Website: lowes
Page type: payment
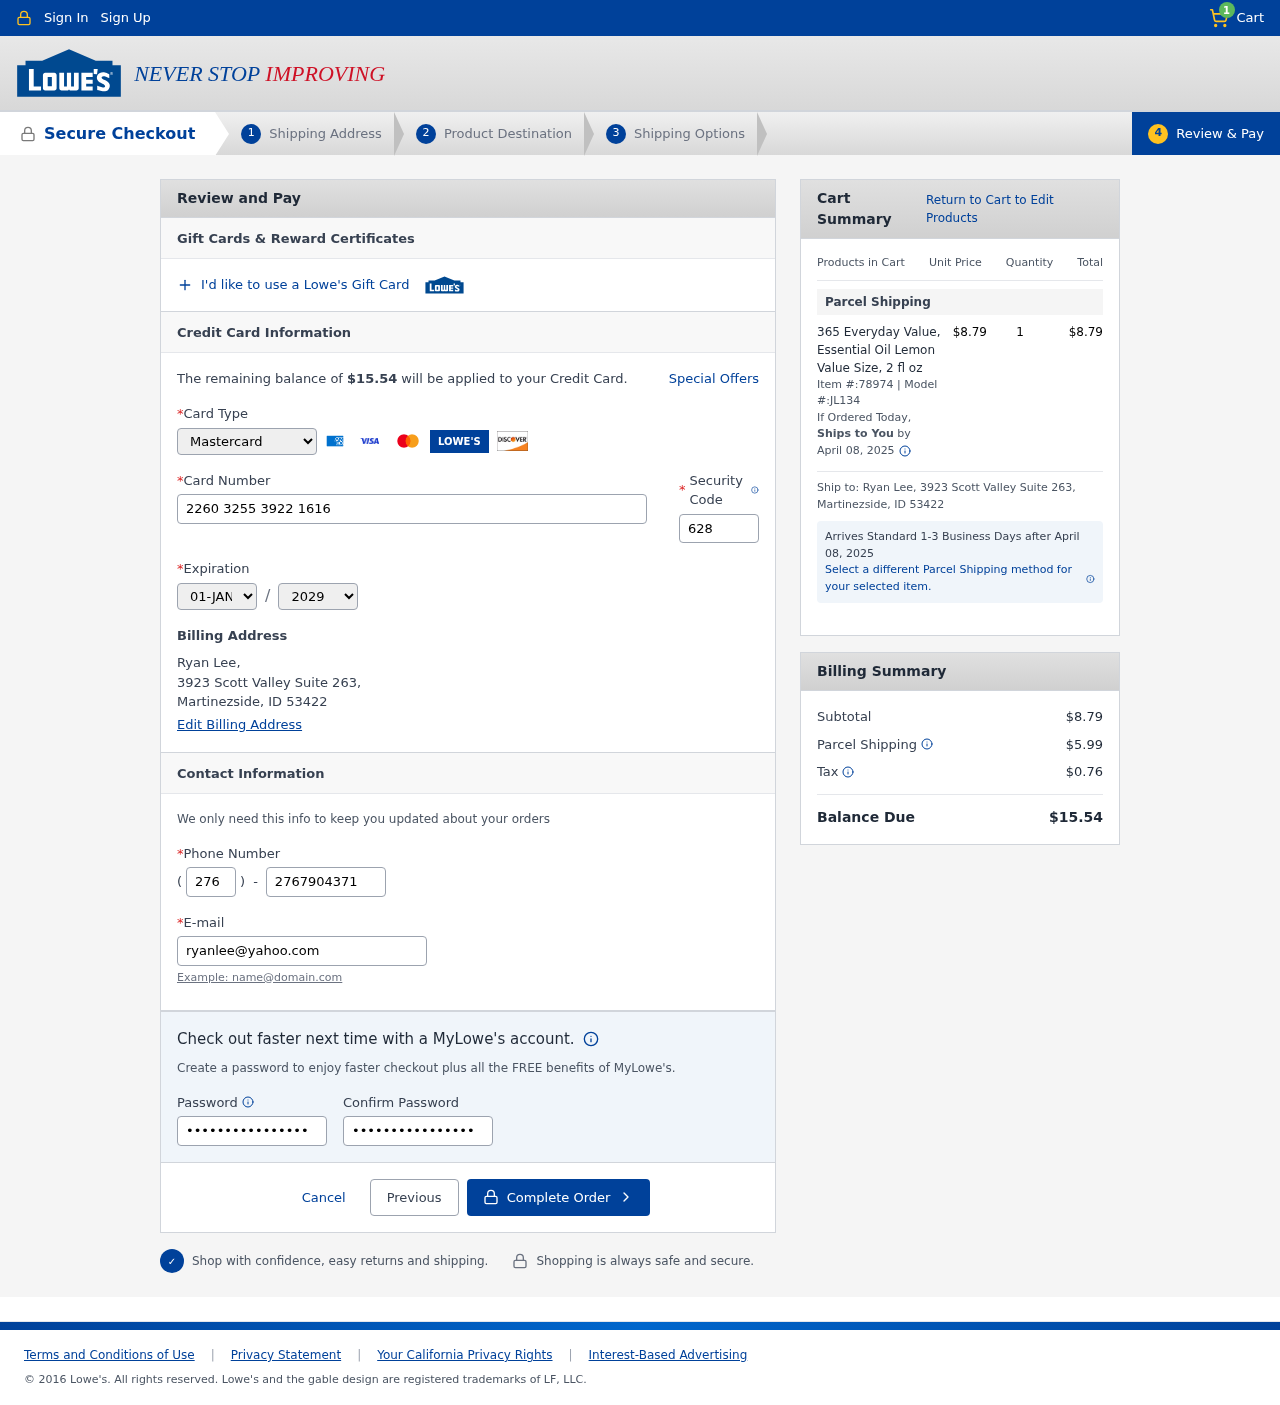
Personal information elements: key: PII_CARD_CVV
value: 628
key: PII_CARD_EXPIRY_MONTH
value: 01
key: PII_CARD_EXPIRY_YEAR
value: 29
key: PII_CARD_NUMBER
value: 2260 3255 3922 1616
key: PII_CARD_TYPE
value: Mastercard
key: PII_CITY_STATE_ZIP
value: Martinezside, ID 53422
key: PII_EMAIL
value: ryanlee@yahoo.com
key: PII_FULLNAME
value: Ryan Lee,
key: PII_PHONE
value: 2767904371
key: PII_PHONE_AREA
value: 276
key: PII_STREET
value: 3923 Scott Valley Suite 263
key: PII_STREET
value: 3923 Scott Valley Suite 263,
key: PII_FULLNAME2
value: Ryan Lee
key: PII_CITY
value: Martinezside
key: PII_STATE_ABBR
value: ID
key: PII_POSTCODE
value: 53422
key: PII_POSTCODE_FULL
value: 53422
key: PII_CITY_STATE
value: Martinezside, ID
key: PII_POSTCODE_NUMERIC
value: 53422
Product elements: key: PRODUCT1_NAME
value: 365 Everyday Value, Essential Oil Lemon Value Size, 2 fl oz
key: PRODUCT1_PRICE
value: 8.79
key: PRODUCT1_QUANTITY
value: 1
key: PRODUCT1_ITEM
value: Item #:78974
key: PRODUCT1_MODEL
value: Model #:JL134
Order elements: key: ORDER_NUM_ITEMS
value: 1
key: ORDER_TOTAL
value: $15.54
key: ORDER_SHIPPING_DATE
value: April 08, 2025
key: ORDER_SUBTOTAL
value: $8.79
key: ORDER_SHIPPING_DATE2
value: April 08, 2025
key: ORDER_SHIPPING_COST
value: $5.99
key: ORDER_TAX
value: $0.76